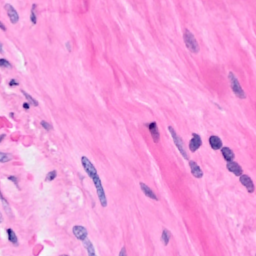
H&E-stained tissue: Breast